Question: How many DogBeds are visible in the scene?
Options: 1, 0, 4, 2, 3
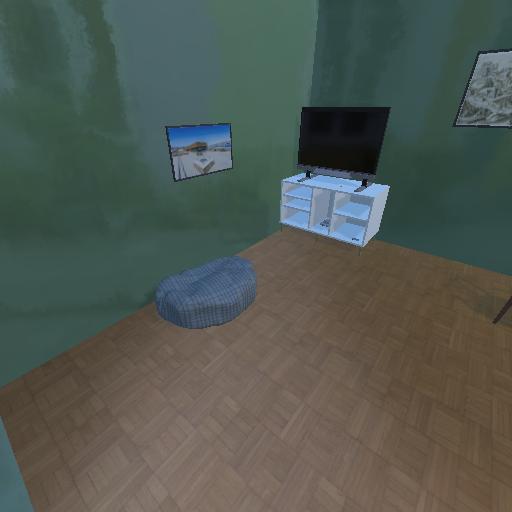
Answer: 1